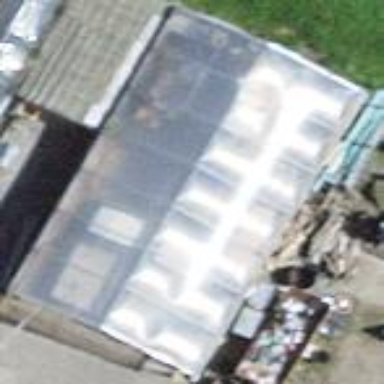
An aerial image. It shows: Greenhouse.